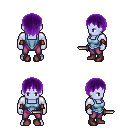
a pixel art fantasy rpg character, male body template, dark elf, purple skin, blue vest, magenta pants, purple plain hairstyle, leather bracers, maroon shoes, dagger, four views (front, back, left, right), 2x2 character sprite sheet, small pixel art, hard edges, no anti-aliasing